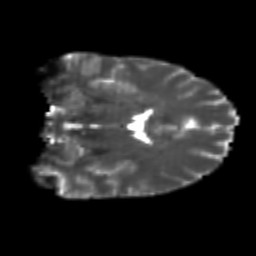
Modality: T2w
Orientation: coronal
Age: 25
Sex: male
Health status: healthy
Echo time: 0.074 s